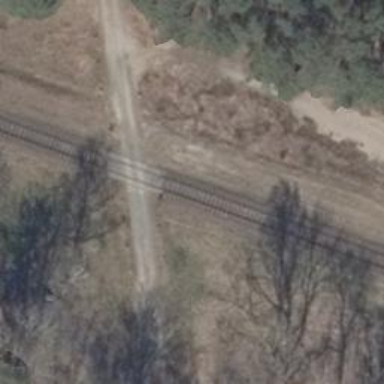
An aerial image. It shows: Sandy track with grade3 tracktype.